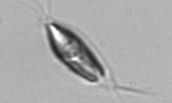
Label: Chrysochromulina